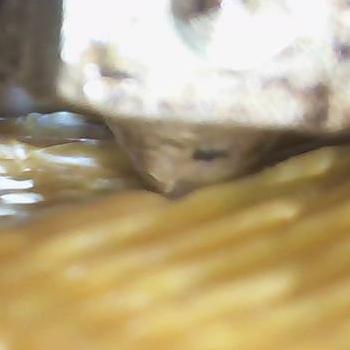
Flow rate: 235%